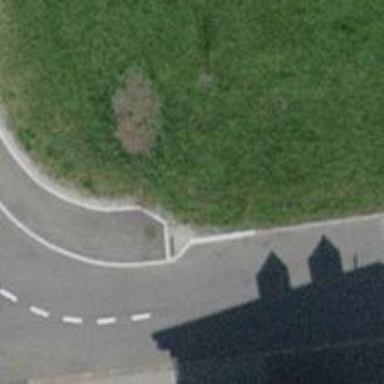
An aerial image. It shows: Raised kerb.